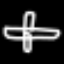
Label: airplane